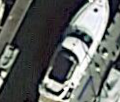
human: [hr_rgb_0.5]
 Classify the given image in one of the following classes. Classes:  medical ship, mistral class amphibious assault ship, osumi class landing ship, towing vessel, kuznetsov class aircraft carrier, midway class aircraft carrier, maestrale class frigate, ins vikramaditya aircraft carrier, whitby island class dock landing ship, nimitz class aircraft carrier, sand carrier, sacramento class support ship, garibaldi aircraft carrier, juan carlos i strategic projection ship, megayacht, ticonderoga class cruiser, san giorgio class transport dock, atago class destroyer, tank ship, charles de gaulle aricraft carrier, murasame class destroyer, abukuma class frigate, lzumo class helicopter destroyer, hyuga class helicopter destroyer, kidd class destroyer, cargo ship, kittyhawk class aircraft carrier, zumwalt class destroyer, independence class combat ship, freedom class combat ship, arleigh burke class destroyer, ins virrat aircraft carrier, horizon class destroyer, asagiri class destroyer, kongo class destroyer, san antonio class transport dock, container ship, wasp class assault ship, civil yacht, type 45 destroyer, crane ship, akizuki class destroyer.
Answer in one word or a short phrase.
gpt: Civil yacht